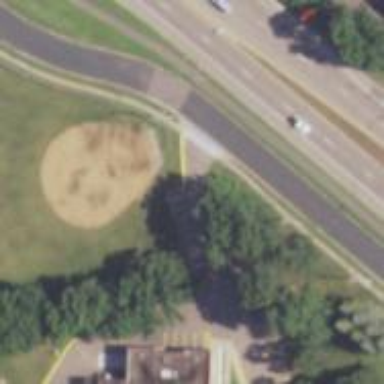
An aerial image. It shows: Softball pitch for leisure land activities.